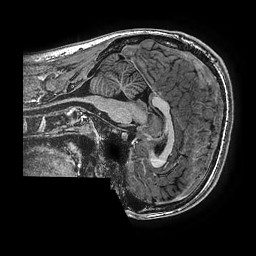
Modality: T1w
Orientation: sagittal
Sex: male
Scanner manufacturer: ge
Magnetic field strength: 3 T
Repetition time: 0.00766 s
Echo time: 0.003476 s